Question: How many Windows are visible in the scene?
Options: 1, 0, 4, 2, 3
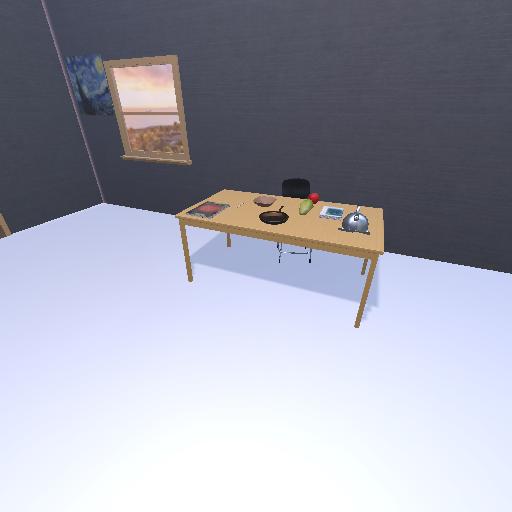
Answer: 1